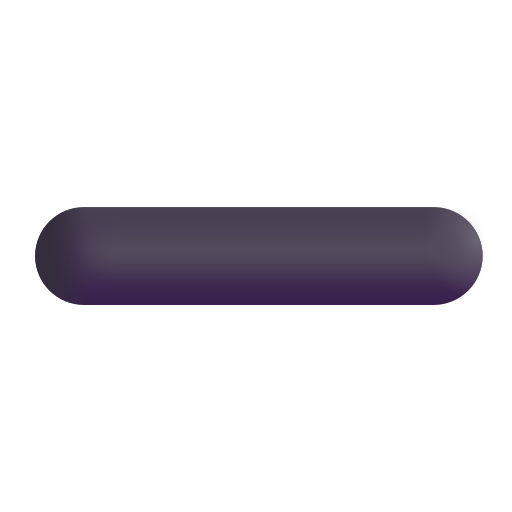
minus color